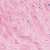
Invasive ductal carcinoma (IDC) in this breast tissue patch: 0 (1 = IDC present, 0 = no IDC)